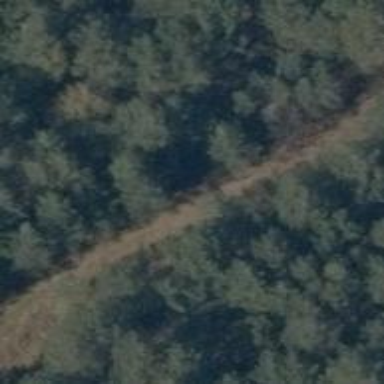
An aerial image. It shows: Path with ground surface. The track type is grade5.